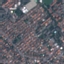
Label: Residential